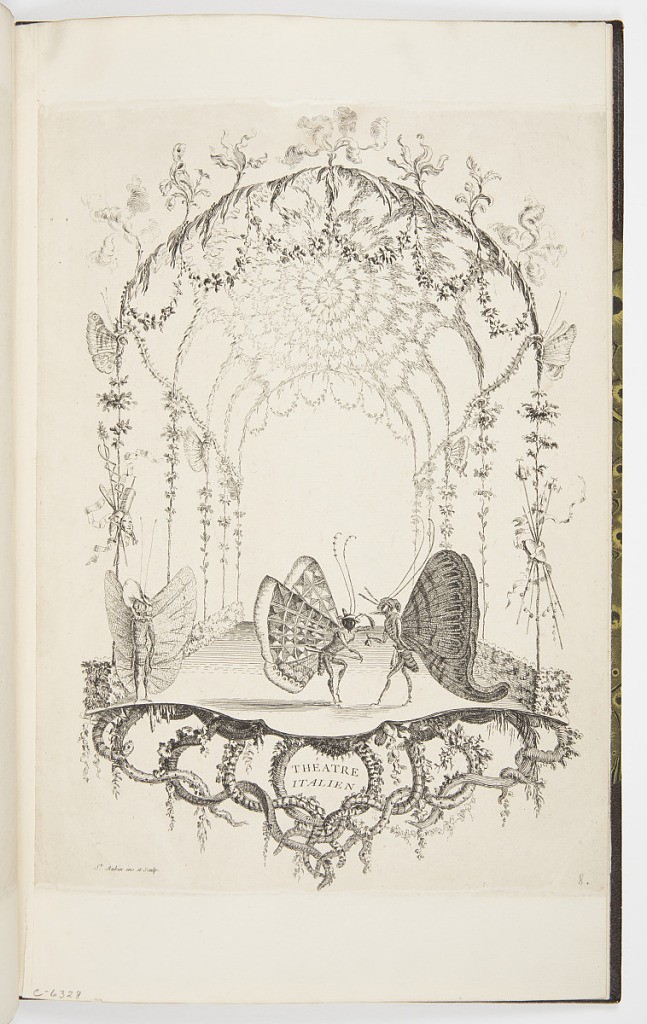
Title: THÉATRE ITALIEN
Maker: Charles-Germain de Saint-Aubin, French, 1721–1786
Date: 1753-1757
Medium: Etching on laid paper
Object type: Print
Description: Vignette of three butterflies in commedia dell'arte costumes, standing under a canopy made up of reeds, garlands of flowers, butterfly herms, feathers and trophies (on the left, with masks and ribbon, and on the right, with a tambourine). Below the platform are intertwining serpentine forms, at the center of which are the words "Théatre Italien." The plate is signed but not numbered.